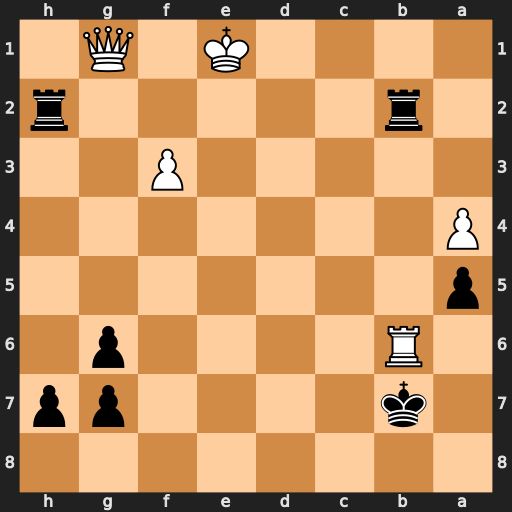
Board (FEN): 8/1k4pp/1R4p1/p7/P7/5P2/1r5r/4K1Q1
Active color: b
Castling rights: -
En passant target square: -
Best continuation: Rxb6 Qxh2 Rb1+ Kf2 Rb2+